【题型】解答题　【知识点】解析几何　【难度】easy
如图:双曲线$\Gamma$:$\dfrac{x^2}{3}-y^2=1$的左、右焦点分别为$F_1$，$F_2$，过$F_2$作直线$l$交$y$轴于点$Q$.

\vspace{0.2cm}

\noindent (1)当直线$l$平行于$\Gamma$的斜率大于$0$的渐近线$l_1$时，求直线$l$与$l_1$的距离；
\vspace{0.1cm}
\noindent (2)当直线$l$的斜率为$1$时，在$\Gamma$的右支上是否存在点$P$，满足$\overrightarrow{F_1P}\cdot\overrightarrow{F_1Q}=0$?若存在，求出$P$点的坐标；若不存在，说明理由;

\vspace{0.3cm}
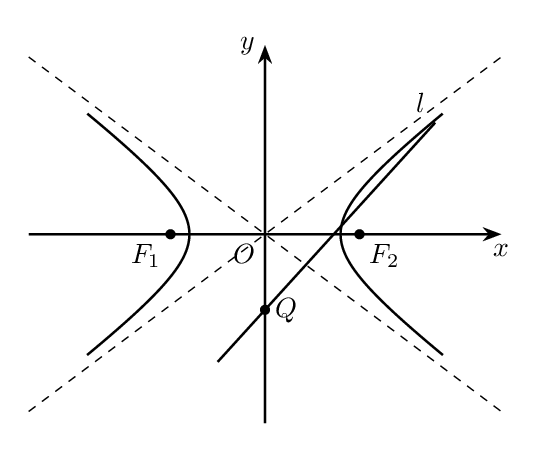
【解答】

\noindent \textbf{【详解】} (1) 双曲线$\Gamma$:$\dfrac{x^2}{3}-y^2=1$，焦点在$x$轴上，$a=\sqrt{3}$,$b=1$,$c=\sqrt{3+1}=2$，
\vspace{0.1cm}
\noindent 则双曲线左、右焦点分别为$F_1(-2,0)$，$F_2(2,0)$，渐近线方程为$y=\pm\dfrac{\sqrt{3}}{3}x$，
\vspace{0.1cm}
\noindent 当直线$l$平行于$\Gamma$的斜率大于$0$的渐近线$l_1$时，则直线$l$的方程为$y=\dfrac{\sqrt{3}}{3}(x-2)$，即$x-\sqrt{3}y-2=0$，
\vspace{0.1cm}
\noindent 又渐近线$l_1$为$x-\sqrt{3}y=0$，
\vspace{0.1cm}
\noindent 所以直线$l$与$l_1$的距离$d=\dfrac{|-2-0|}{\sqrt{1^2+(-\sqrt{3})^2}}=1$.

\vspace{0.3cm}
\noindent (2) 不存在，理由如下：
\vspace{0.1cm}
\noindent 当直线$l$的斜率为$1$时，直线方程为$y=x-2$，因此$Q(0,-2)$，
\vspace{0.1cm}
\noindent 又$F_1(-2,0)$，所以$\overrightarrow{F_1Q}=(2,-2)$，
\vspace{0.1cm}
\noindent 设$\Gamma$的右支上的点$P(x,y)(x>\sqrt{3})$，则$\overrightarrow{F_1P}=(x+2,y)$，
\vspace{0.1cm}
\noindent 由$\overrightarrow{F_1P}\cdot\overrightarrow{F_1Q}=0$得$2(x+2)-2y=0$，
\vspace{0.1cm}
\noindent 又$\dfrac{x^2}{3}-y^2=1$，联立消去$y$得$2x^2+12x+15=0$，
\vspace{0.1cm}
\noindent 因为$\Delta=12^2-4\times2\times15>0$，但是$x_1+x_2=-6$，$x_1x_2=\dfrac{15}{2}$，所以此方程无正根，
\vspace{0.1cm}
\noindent 因此，在$\Gamma$的右支上不存在点$P$，满足$\overrightarrow{F_1P}\cdot\overrightarrow{F_1Q}=0$.

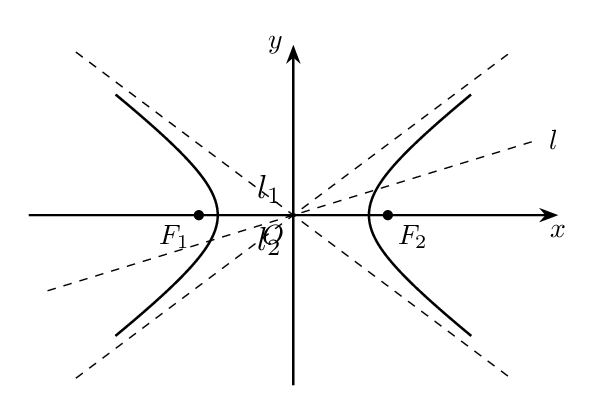